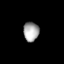
Tissue: lung
Cell type: Others
Senescence score: 0.5451
Nuclear area (px): 295
Mean DAPI intensity: 164.837